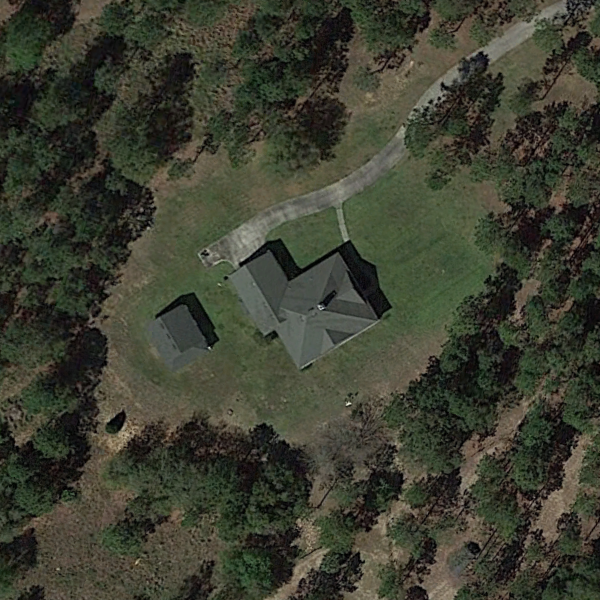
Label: SparseResidential